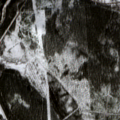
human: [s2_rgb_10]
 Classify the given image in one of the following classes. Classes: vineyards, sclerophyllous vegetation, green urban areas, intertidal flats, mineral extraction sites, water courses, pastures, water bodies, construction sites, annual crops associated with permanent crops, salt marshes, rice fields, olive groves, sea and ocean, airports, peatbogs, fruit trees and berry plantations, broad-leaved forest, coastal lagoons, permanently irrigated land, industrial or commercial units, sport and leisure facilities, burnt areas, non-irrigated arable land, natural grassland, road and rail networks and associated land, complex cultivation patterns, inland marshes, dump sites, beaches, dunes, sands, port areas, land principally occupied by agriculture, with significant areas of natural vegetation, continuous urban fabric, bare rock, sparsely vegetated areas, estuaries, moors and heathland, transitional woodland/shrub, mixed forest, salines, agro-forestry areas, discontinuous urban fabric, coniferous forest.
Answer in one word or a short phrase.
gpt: coniferous forest, mixed forest, transitional woodland/shrub